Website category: sports
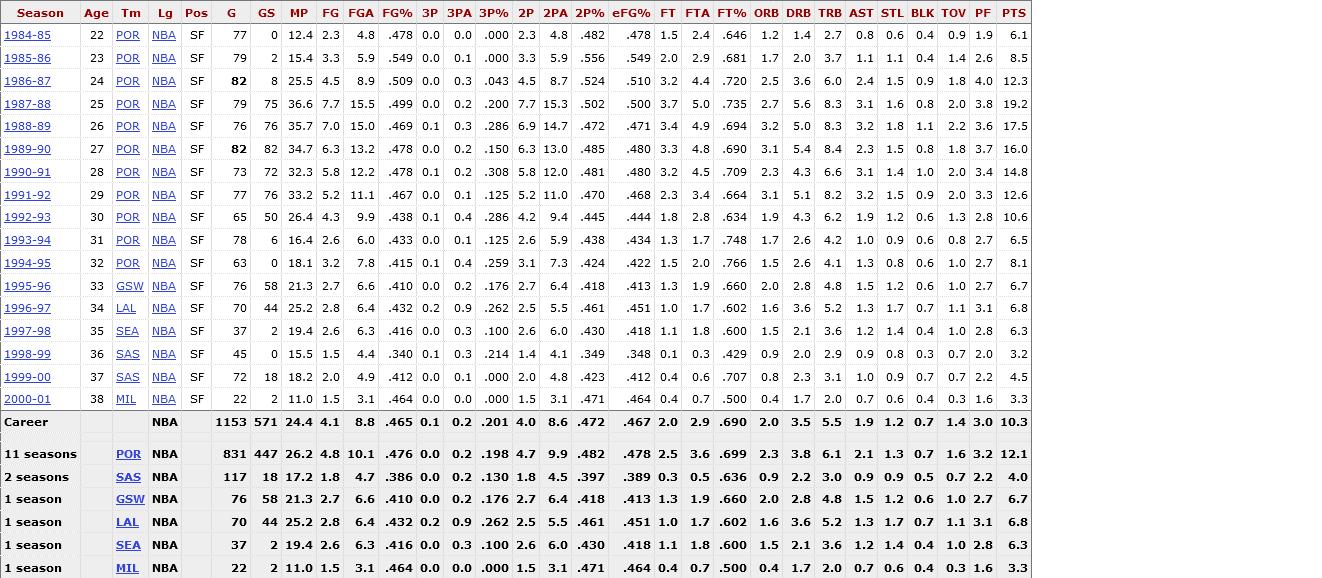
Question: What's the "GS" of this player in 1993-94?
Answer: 6

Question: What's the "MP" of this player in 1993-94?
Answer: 16.4

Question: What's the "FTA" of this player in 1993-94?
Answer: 1.7

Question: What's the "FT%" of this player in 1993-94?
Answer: .748

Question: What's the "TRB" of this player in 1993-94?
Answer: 4.2

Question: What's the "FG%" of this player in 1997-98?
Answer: .416

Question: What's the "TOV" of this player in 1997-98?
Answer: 1.0

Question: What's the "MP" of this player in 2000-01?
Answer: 11.0

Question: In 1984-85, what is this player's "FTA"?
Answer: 2.4

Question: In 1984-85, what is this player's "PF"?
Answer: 1.9

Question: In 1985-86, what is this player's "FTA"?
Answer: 2.9

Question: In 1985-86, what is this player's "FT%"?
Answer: .681

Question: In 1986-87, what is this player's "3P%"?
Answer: .043

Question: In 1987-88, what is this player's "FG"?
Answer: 7.7

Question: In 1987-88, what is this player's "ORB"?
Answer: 2.7

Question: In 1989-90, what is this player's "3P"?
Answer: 0.0

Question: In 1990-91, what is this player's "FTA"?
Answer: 4.5

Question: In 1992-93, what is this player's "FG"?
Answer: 4.3

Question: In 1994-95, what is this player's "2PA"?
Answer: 7.3

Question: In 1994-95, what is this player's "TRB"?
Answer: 4.1

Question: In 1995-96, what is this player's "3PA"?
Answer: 0.2

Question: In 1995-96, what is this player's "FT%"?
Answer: .660

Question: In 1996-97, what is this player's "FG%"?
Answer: .432

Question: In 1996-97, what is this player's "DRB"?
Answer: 3.6

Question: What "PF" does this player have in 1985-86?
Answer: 2.6

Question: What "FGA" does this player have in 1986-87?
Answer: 8.9

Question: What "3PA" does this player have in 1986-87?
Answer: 0.3

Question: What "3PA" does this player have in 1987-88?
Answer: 0.2

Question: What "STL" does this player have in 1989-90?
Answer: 1.5

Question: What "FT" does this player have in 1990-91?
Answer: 3.2

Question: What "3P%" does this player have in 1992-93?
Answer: .286

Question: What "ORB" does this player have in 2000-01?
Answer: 0.4

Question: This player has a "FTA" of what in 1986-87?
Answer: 4.4

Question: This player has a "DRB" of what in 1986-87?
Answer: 3.6

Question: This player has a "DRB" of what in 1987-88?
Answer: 5.6

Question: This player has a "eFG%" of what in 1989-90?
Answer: .480

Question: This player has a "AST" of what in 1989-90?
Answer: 2.3

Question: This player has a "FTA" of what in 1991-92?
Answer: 3.4

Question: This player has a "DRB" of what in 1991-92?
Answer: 5.1

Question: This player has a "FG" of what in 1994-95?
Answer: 3.2

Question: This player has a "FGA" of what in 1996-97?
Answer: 6.4

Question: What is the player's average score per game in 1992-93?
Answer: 10.6

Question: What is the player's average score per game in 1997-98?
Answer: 6.3

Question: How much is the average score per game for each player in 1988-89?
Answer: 17.5

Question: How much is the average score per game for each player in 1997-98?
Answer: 6.3

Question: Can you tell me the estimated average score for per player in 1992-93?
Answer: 10.6

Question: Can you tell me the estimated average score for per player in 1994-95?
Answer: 8.1

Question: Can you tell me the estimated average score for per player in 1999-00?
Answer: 4.5

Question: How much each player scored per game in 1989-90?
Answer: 16.0

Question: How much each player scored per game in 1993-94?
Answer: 6.5

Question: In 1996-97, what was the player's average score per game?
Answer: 6.8

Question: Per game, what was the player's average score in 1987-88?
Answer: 19.2

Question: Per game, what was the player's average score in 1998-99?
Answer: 3.2